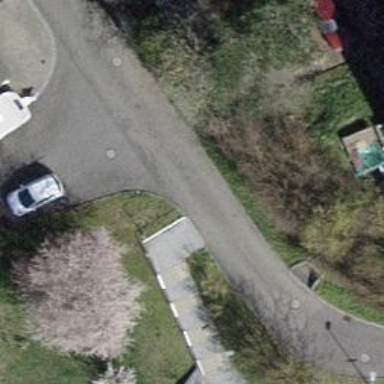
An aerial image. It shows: Set of steps on the road.